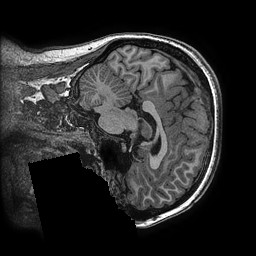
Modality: T1w
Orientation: sagittal
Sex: female
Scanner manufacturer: ge
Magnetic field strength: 3 T
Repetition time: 0.0077 s
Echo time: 0.003436 s